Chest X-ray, AP view. Patient: 54 years old, sex M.
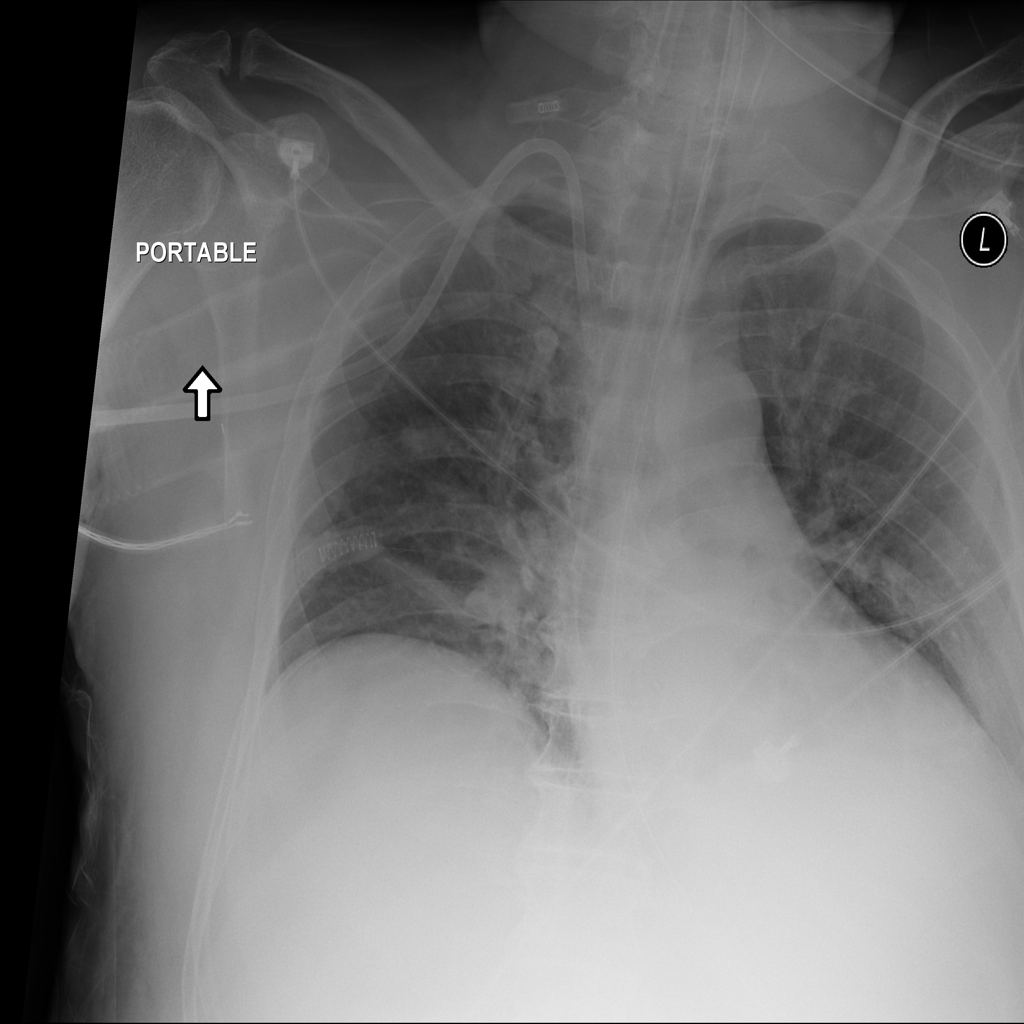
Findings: Atelectasis, Effusion